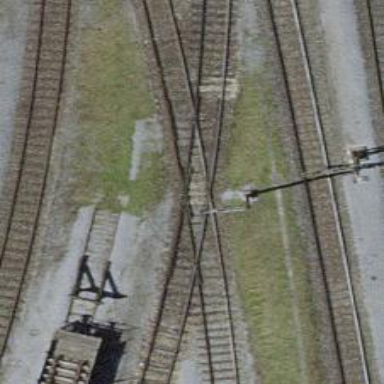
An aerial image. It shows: Railway crossing.